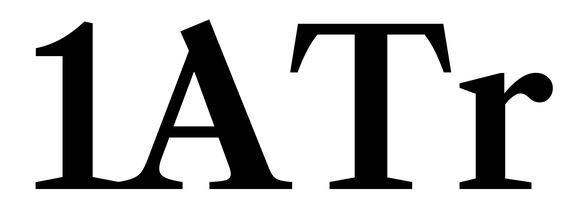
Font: LibreCaslonText_SemiBold